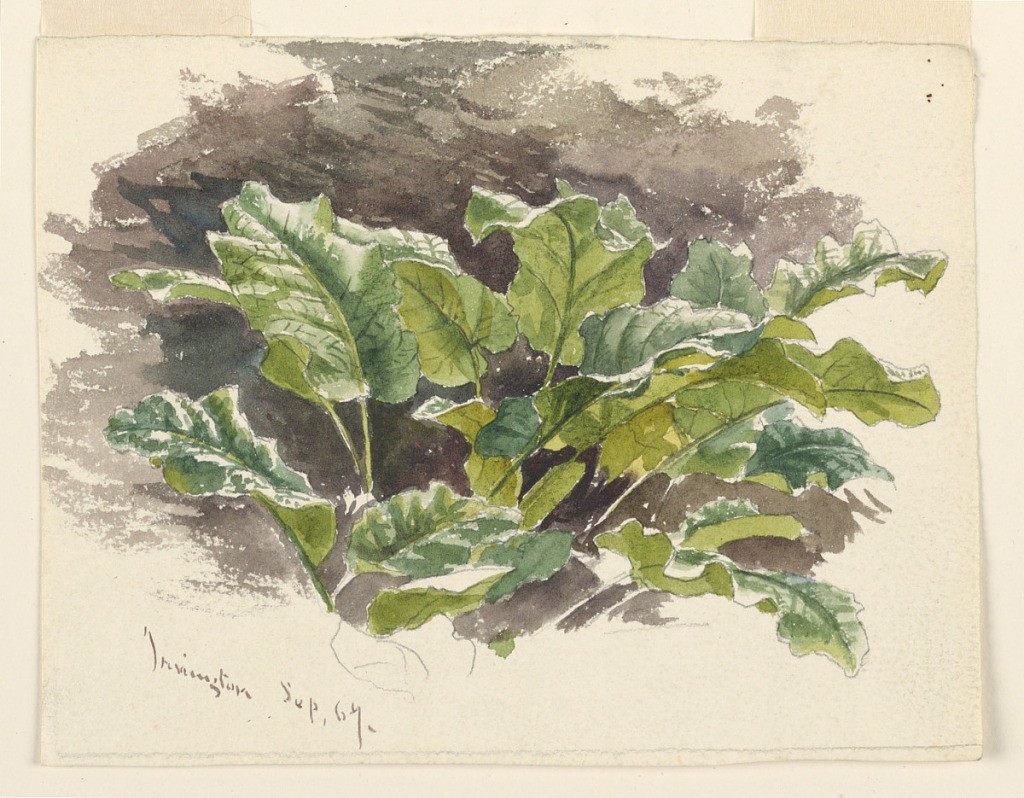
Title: Botanical Study
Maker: Samuel Colman, American, 1832–1920
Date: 1869
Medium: Brush and watercolor, graphite on light cardboard
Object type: Drawing
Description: Study of a leafy plant.